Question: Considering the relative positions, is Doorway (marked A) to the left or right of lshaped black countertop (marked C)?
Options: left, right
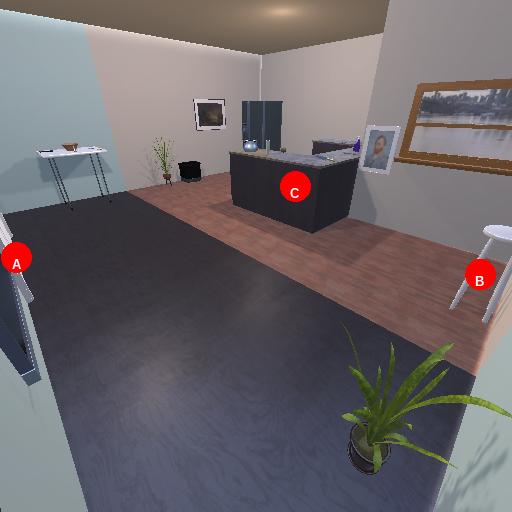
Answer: left